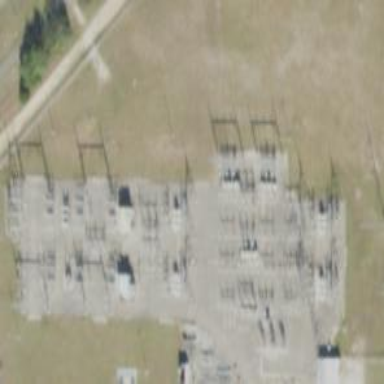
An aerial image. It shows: Switch used for power control.